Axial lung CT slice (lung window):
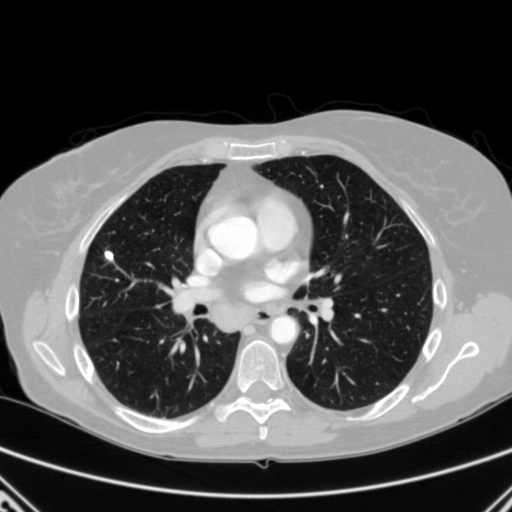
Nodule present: yes
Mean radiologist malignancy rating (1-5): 1